Question: I have a button in a RubyMotion app, created in the 'viewDidLoad' method of my view controller class. It looks like this:
'''
def viewDidLoad
@button = UIButton.buttonWithType(UIButtonTypeRoundedRect)
@button.setTitle("Tap!", forState: UIControlStateNormal)
@button.frame = [ [85, 250], [150, 50] ]
@button.backgroundColor = UIColor.darkGrayColor
@button.addTarget(self, action: :actionForTheButton, forControlEvents: UIControlEventTouchUpInside)
self.view.addSubview(@button)
end
'''
However, my button looks like this:

I'm having trouble understanding why this is happening with the button, since I thought that the 'buttonWithType' method, containing the argument of 'UIButtonTypeRoundedRect' made a rectangular button with rounded corners. Can anyone clarify what the problem is here?
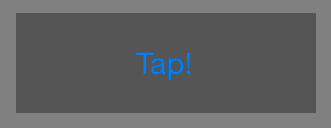
Answer: It's best to stay away from 'UIButtonTypeRoundedRect' now that it's deprecated.
SOURCE: <URL>
You can round any UIView by setting the cornerRadius on the layer though.
I recommend rounding your UIView layer like so:
'''
def viewDidLoad
@button = UIButton.buttonWithType(UIButtonTypeSystem)
@button.setTitle("Tap!", forState: UIControlStateNormal)
@button.frame = [ [85, 250], [150, 50] ]
@button.layer.cornerRadius = 10 # SET THE ROUNDING RADIUS HERE
@button.backgroundColor = UIColor.darkGrayColor
@button.addTarget(self, action: :actionForTheButton, forControlEvents: UIControlEventTouchUpInside)
self.view.addSubview(@button)
end
'''